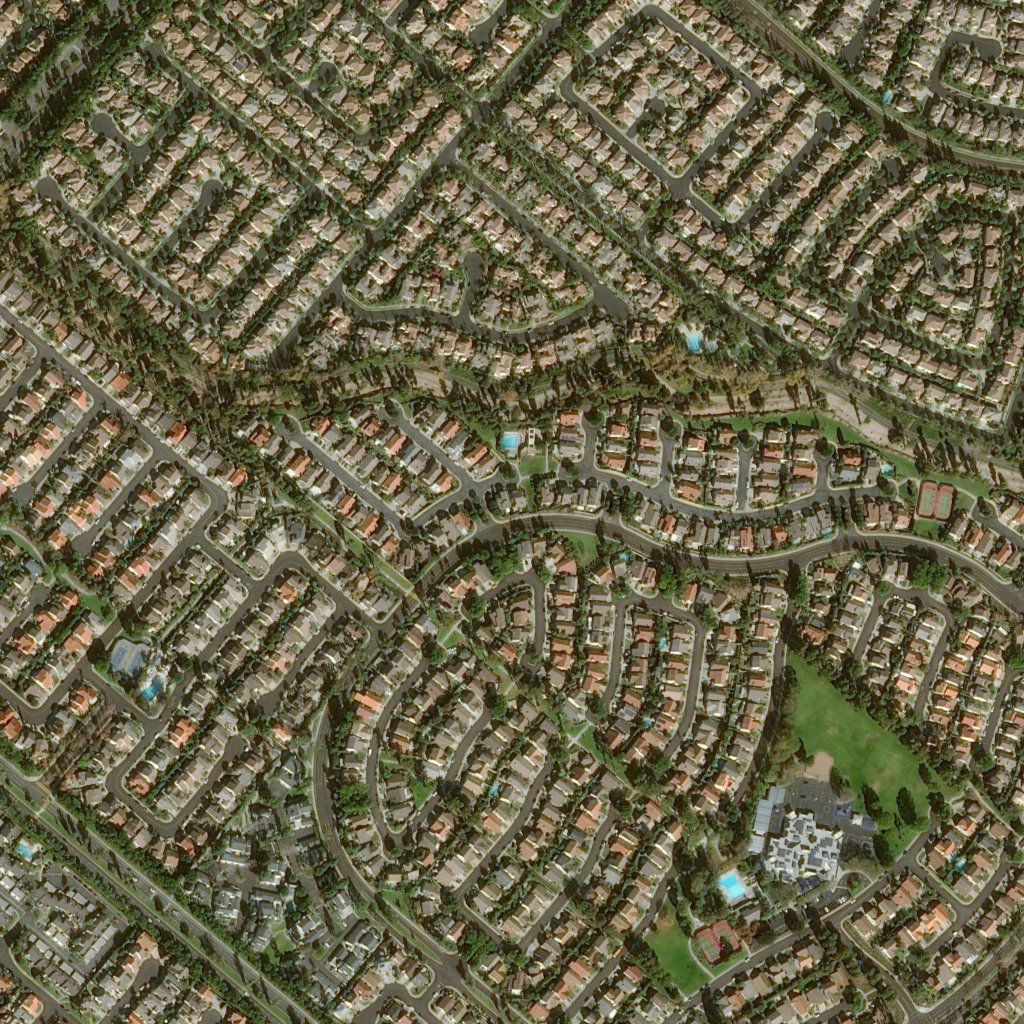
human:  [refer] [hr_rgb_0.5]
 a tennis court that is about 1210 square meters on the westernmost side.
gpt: <box>[[9, 62, 14, 67, 0]]</box>